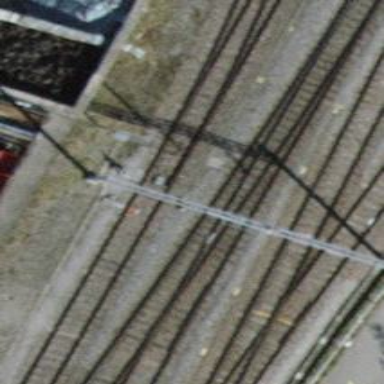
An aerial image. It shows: Railway spur service.